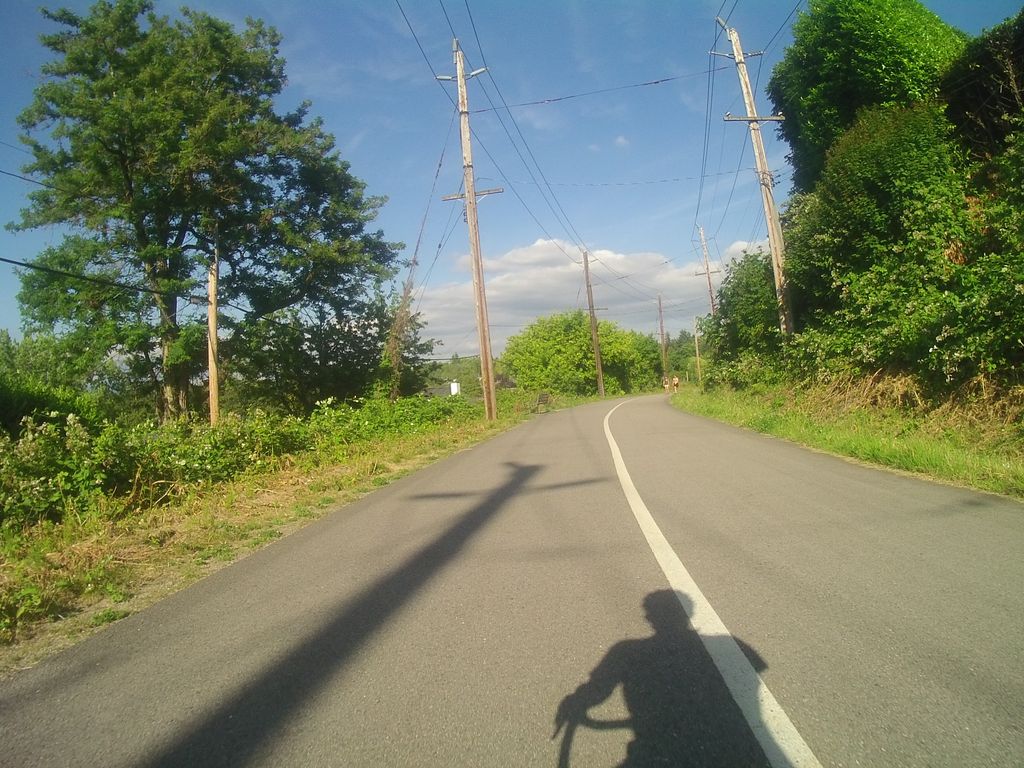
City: vancouver